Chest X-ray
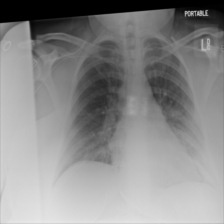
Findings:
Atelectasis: negative
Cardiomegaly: negative
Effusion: negative
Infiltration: negative
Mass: negative
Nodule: negative
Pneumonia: negative
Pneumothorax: negative
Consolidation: negative
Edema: negative
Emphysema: negative
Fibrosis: negative
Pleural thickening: negative
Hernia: negative